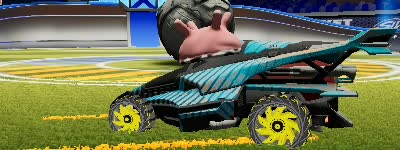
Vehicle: aftershock